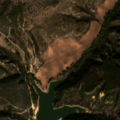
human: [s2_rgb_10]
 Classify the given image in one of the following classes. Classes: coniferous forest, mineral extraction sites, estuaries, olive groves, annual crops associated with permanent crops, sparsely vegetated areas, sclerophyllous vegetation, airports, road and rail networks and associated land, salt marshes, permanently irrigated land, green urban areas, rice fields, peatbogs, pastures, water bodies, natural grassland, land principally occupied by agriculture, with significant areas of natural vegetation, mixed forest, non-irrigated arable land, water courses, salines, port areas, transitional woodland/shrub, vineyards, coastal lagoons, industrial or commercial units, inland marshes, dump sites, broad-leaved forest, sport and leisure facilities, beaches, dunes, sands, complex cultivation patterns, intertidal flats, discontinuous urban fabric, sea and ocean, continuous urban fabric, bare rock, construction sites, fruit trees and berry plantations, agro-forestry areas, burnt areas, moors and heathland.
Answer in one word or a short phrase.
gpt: non-irrigated arable land, agro-forestry areas, broad-leaved forest, transitional woodland/shrub, water bodies